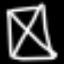
Label: hourglass